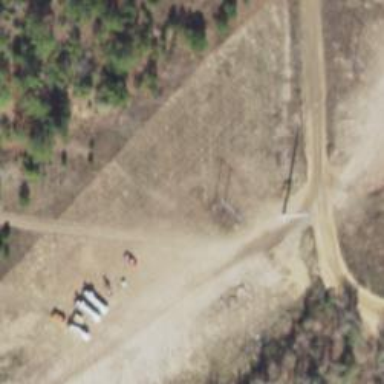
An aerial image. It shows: H-frame power tower design.